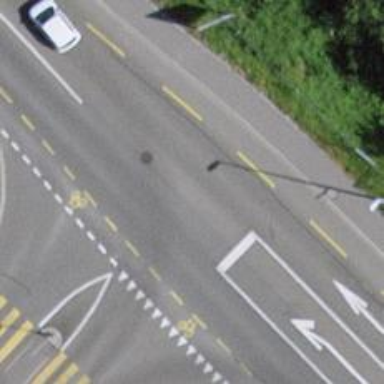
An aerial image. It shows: Secondary road with asphalt surface and dedicated cycle lane.